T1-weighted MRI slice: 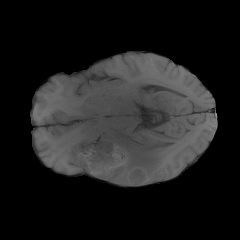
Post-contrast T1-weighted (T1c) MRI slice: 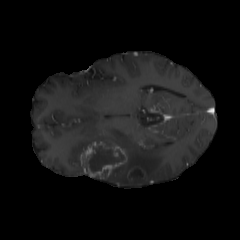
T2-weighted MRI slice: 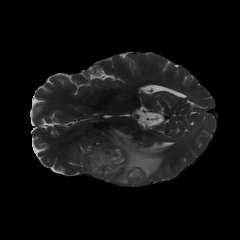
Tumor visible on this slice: yes